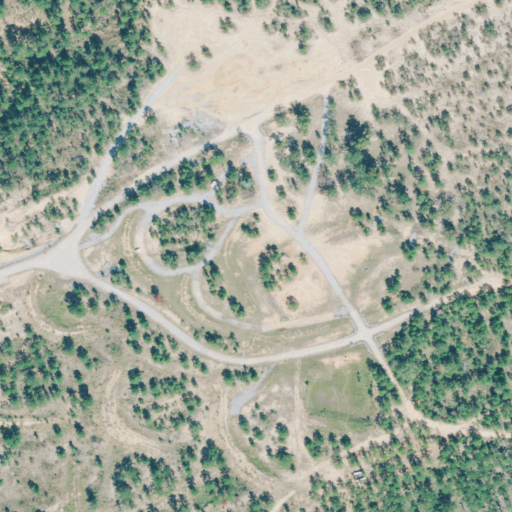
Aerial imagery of mountain in Georgia named Bush Hill containing barren land, grassland, low intensity development, open development, medium intensity development, evergreen forest, and high intensity development